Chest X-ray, PA view. Patient: 43 years old, sex M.
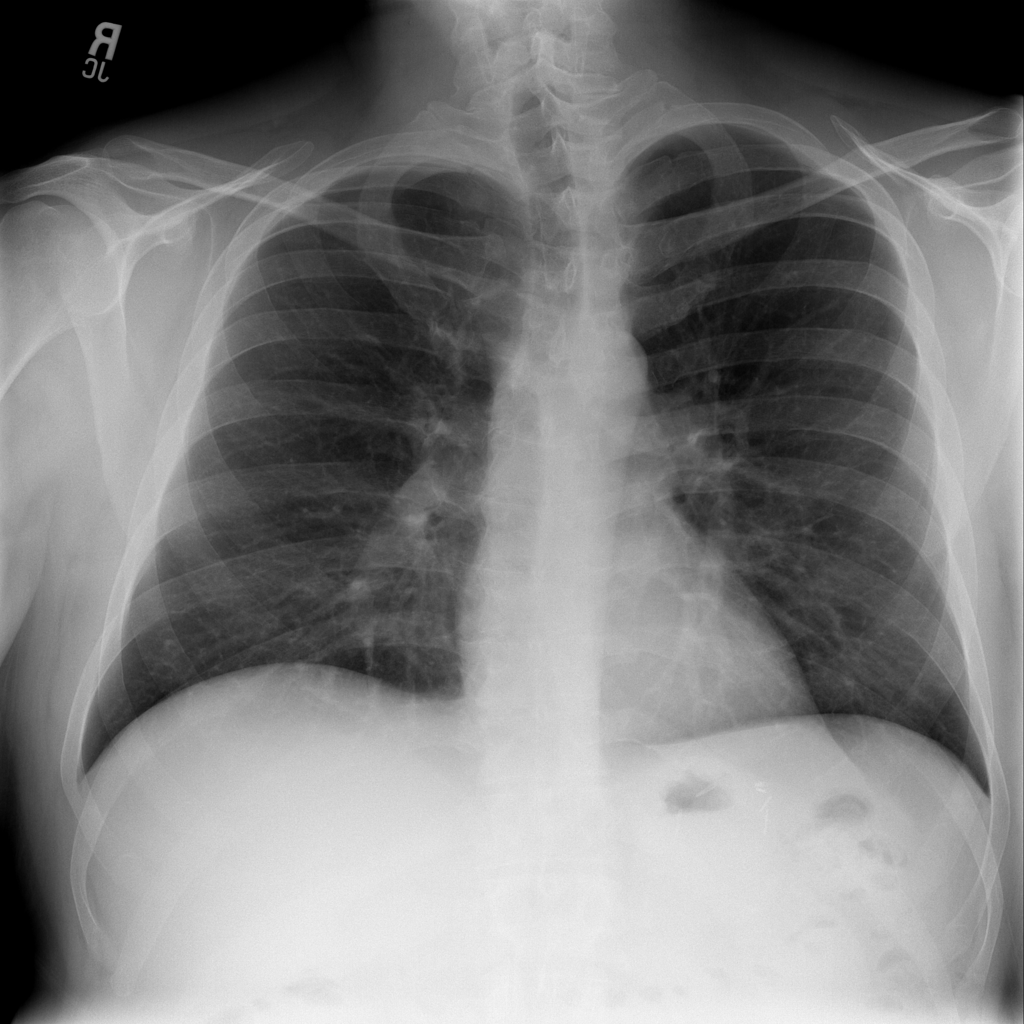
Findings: No Finding